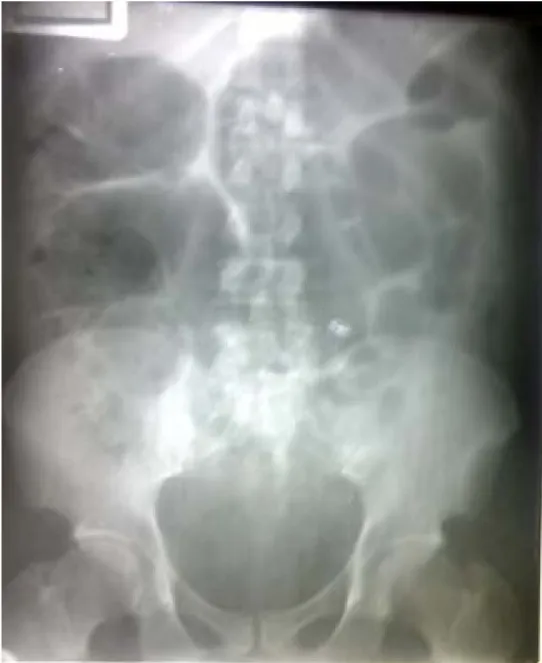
Supine shows distended bowel loops.
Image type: radiology (x_ray)